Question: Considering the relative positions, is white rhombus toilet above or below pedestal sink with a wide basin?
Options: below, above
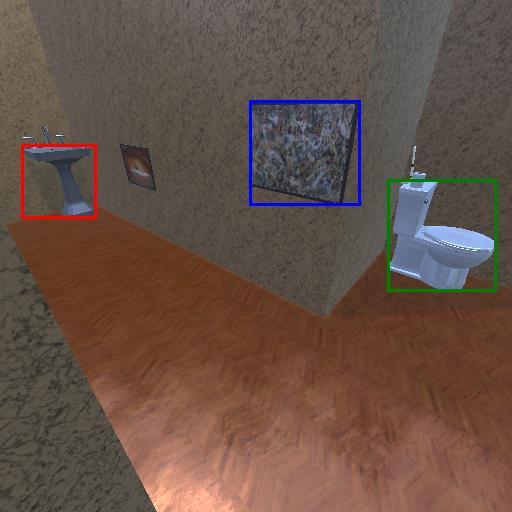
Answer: below